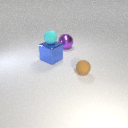
small brown rubber sphere to the right of large blue metal cube